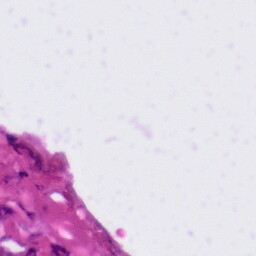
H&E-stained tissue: Tonsil